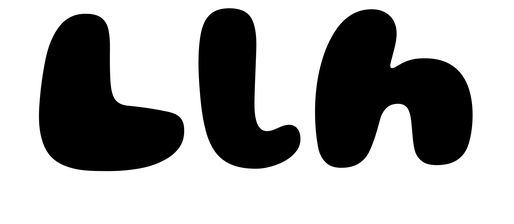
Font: Gluten_ExtraBold